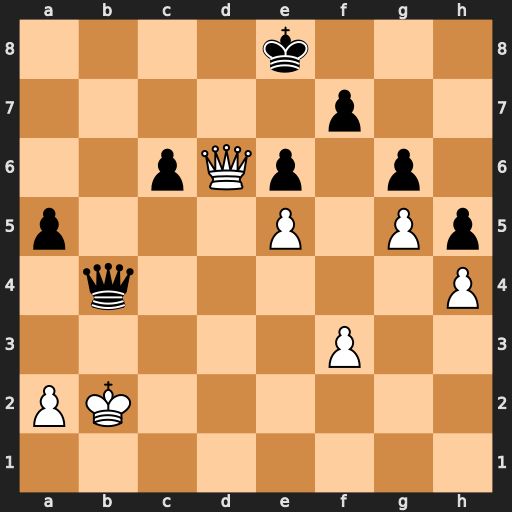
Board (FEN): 4k3/5p2/2pQp1p1/p3P1Pp/1q5P/5P2/PK6/8
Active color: w
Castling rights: -
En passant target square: -
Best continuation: Qxb4 axb4 Kb3